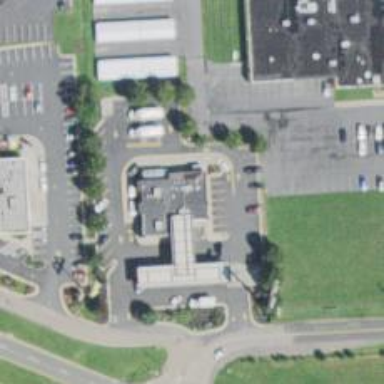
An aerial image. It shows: Convenience shop.